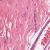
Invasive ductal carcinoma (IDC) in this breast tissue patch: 0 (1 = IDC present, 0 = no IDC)